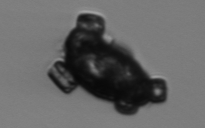
Label: Delphineis